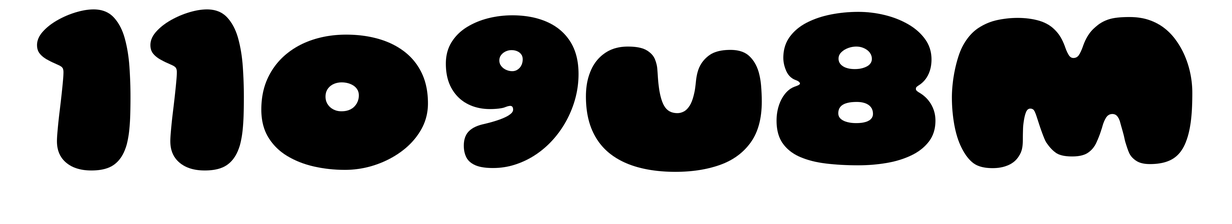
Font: Gluten_Black